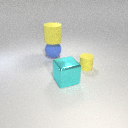
large yellow rubber cylinder above large blue rubber sphere